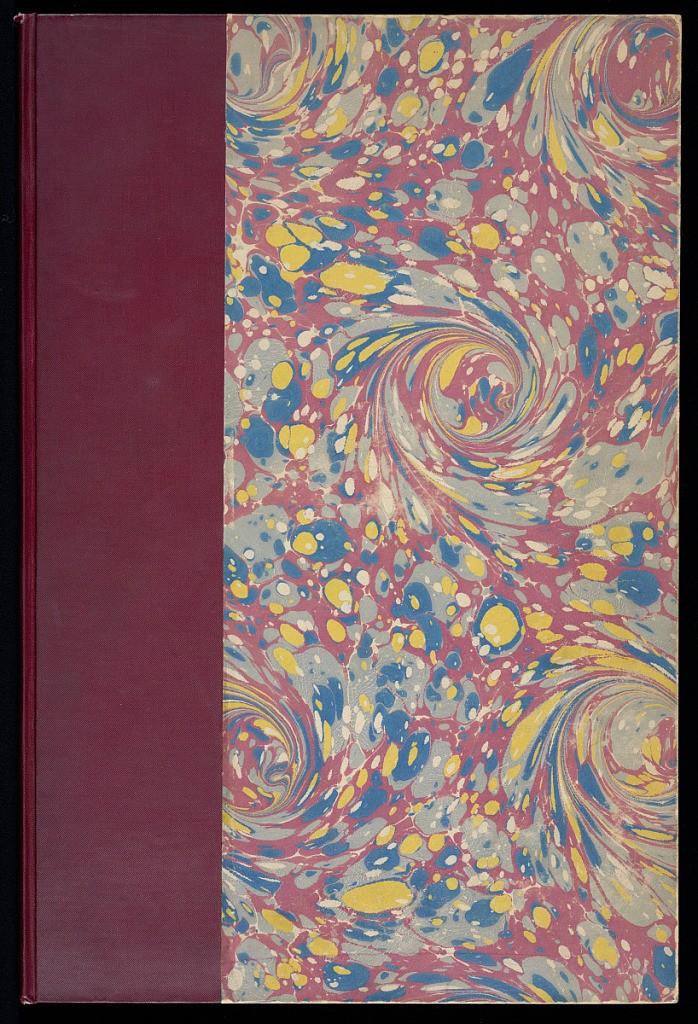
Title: Album of Prints: Book of Andirons and Ofèvrerie by Jean Cotelle, the Elder
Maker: Jean Cotelle, French, 1607–1676
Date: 1622-1676
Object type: Album
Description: Album of prints containing two volumes of the six prints of the Nouveau livre de chenest et autre ouvrage d'orfevrerie by Jean Cotelle the elder.